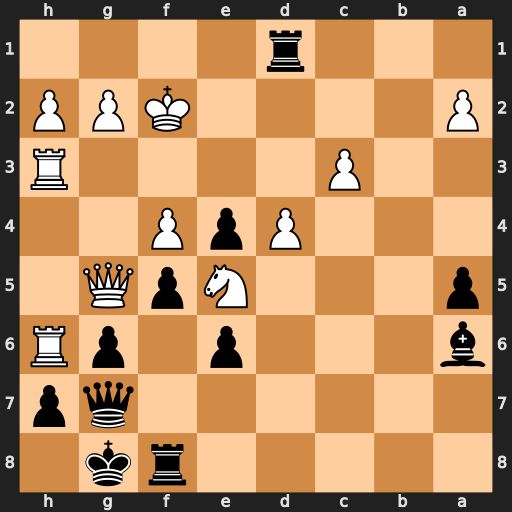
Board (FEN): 5rk1/6qp/b3p1pR/p3NpQ1/3PpP2/2P4R/P4KPP/3r4
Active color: b
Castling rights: -
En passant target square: -
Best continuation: Rd2+ Ke1 Re2+ Kd1 Rb8